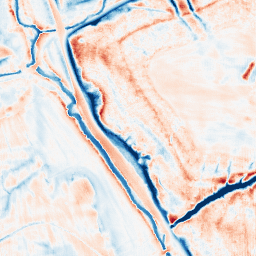
Category: trend_removal
Decomposition family: local_polynomial
Decomposition parameters: window_size: 21
degree: 3
Upsampling method: fft_zeropad
Upsampling parameters: scale: 4
Upsampling scale: 4